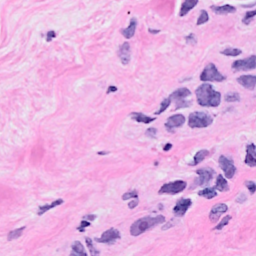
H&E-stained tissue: Breast